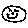
Label: smiley face